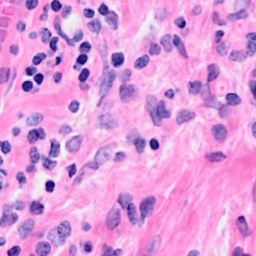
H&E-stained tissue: Breast